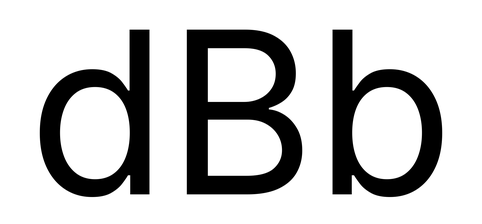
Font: Inter_Regular